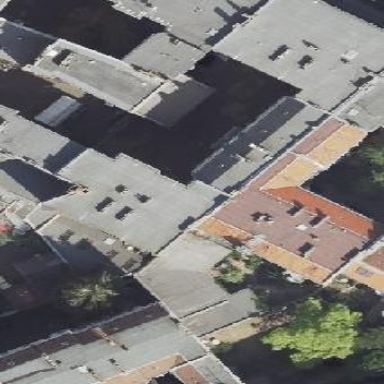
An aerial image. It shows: Building consisting of apartments.